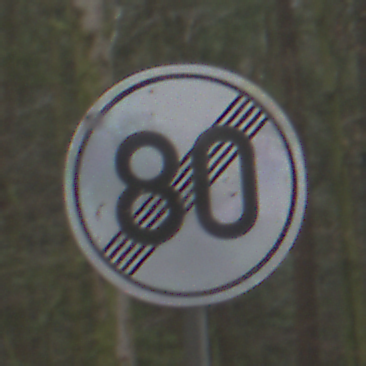
Verkehrszeichen: EndeGeschwindigkeit80
Umgebung: Outdoor, Nature
Tageszeit: Midday
Wetter: Overcast
Licht: Natural
Jahreszeit: NotSpecified
Kontrast: LowContrast